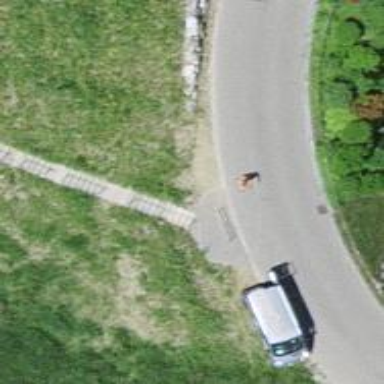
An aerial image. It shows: Set of steps on the road.